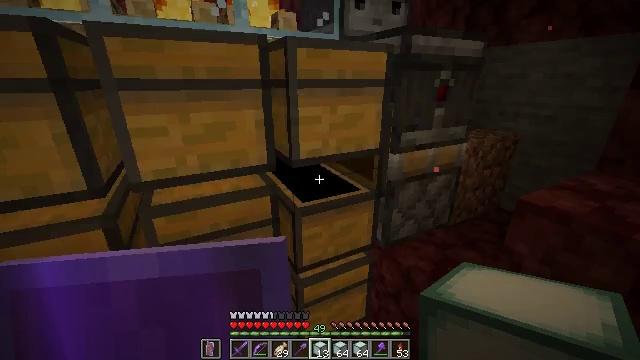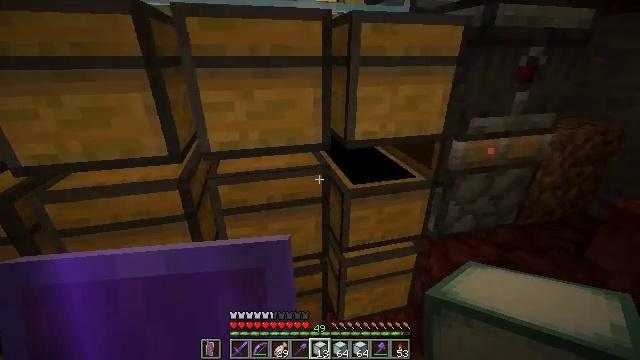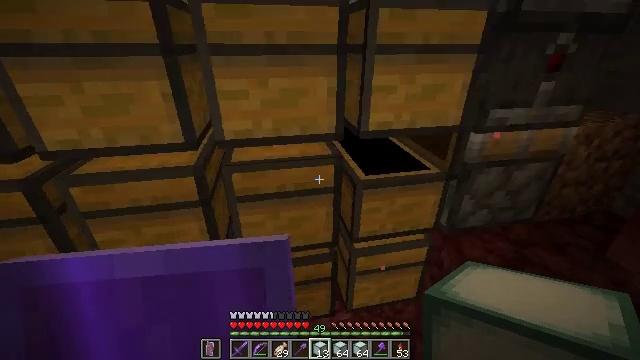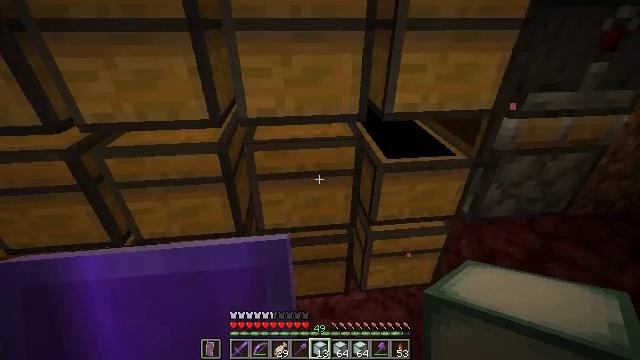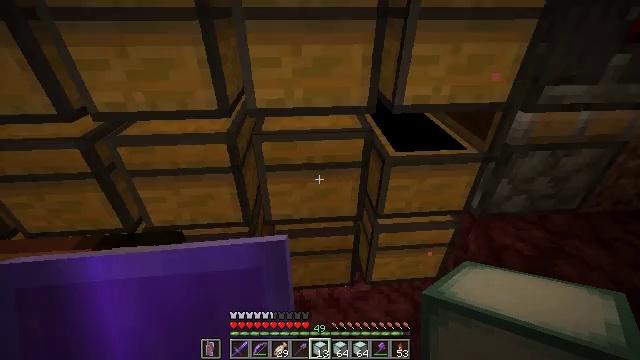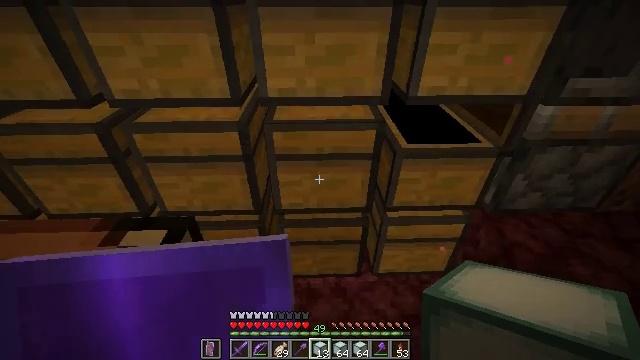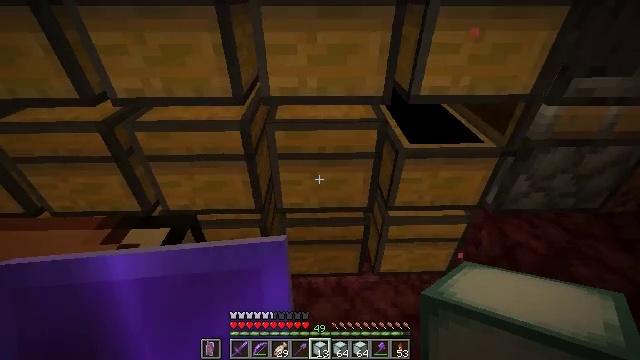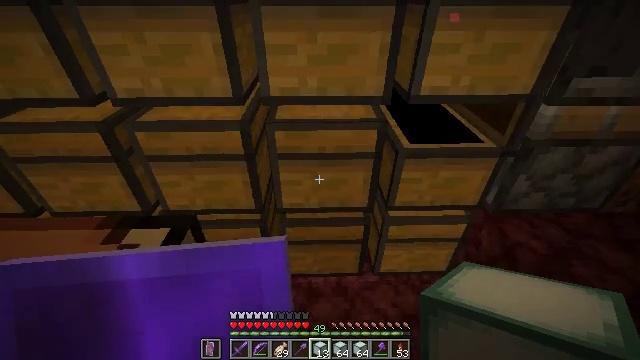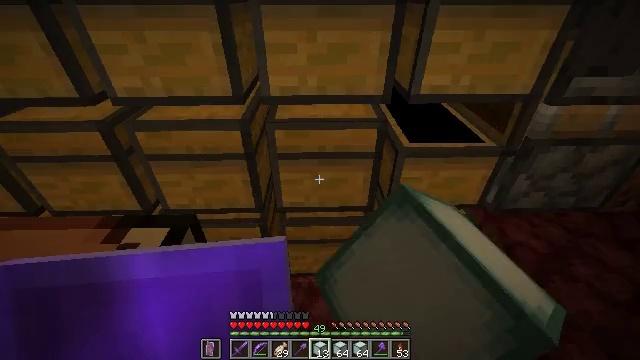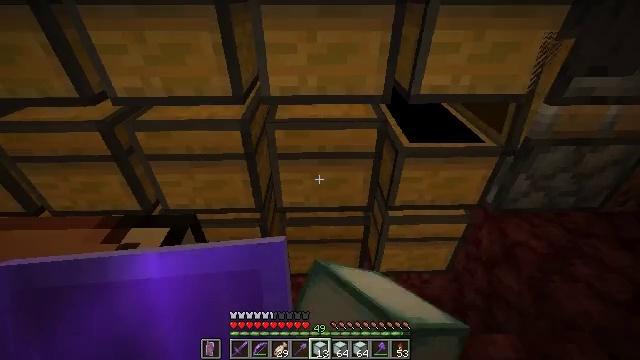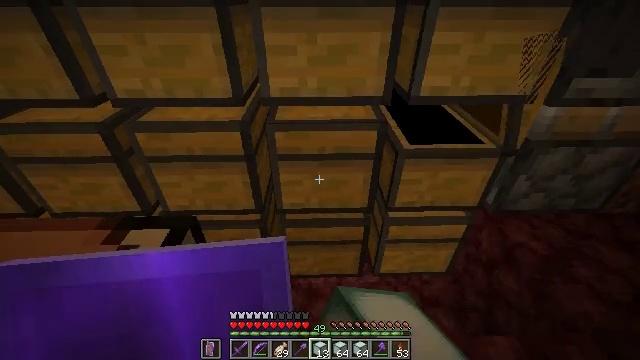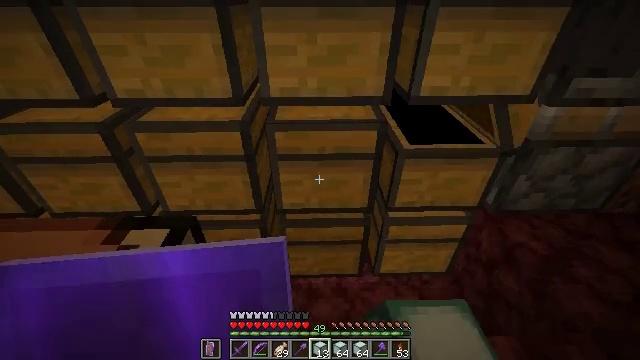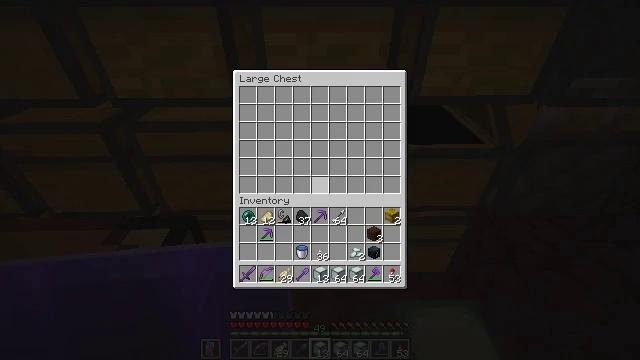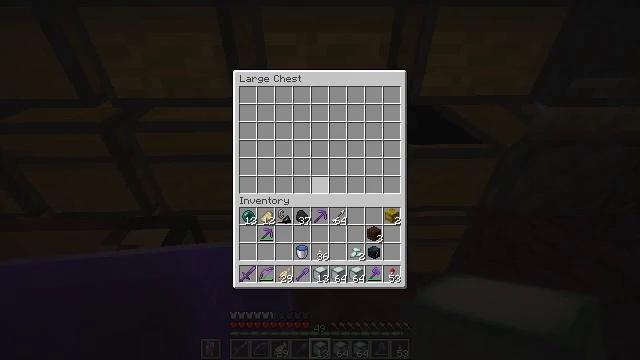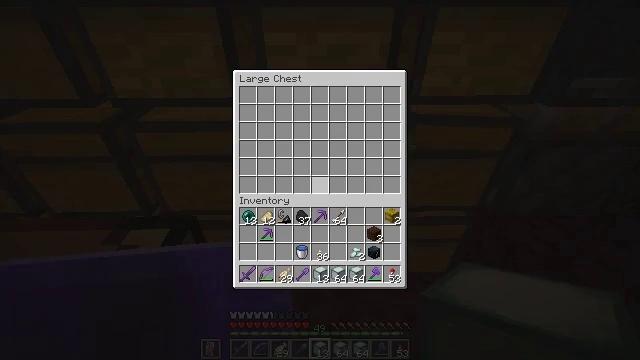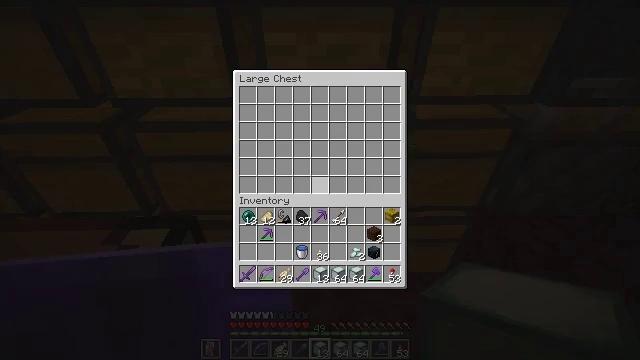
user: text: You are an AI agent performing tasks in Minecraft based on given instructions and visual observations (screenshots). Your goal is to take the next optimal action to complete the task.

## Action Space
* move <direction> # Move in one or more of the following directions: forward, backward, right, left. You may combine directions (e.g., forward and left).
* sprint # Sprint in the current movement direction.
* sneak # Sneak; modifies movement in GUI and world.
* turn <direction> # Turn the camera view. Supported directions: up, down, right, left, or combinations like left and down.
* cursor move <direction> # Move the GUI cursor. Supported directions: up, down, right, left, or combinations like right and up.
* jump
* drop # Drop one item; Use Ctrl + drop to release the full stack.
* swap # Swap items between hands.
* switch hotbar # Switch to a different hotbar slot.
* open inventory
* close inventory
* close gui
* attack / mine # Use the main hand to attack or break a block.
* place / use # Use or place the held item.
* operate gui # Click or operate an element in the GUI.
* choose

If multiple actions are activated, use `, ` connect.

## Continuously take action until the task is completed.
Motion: motion action
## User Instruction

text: Create a sea lantern.
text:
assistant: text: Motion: turn left and down
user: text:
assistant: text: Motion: turn left and down
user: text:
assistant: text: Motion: turn left and down
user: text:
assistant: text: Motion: turn left and down
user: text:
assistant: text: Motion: turn left and down
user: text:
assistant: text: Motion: no_op
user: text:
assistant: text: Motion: use / place
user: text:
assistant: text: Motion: use / place
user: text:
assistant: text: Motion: use / place
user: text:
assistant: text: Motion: use / place
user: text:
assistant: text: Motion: no_op
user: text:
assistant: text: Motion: no_op
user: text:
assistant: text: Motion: no_op
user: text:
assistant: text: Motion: no_op
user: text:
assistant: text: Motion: no_op
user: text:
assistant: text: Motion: no_op
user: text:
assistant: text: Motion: no_op
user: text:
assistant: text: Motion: no_op
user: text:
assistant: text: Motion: no_op
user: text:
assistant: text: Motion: no_op
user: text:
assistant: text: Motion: no_op
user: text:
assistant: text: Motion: turn left and up
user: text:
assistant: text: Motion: turn up
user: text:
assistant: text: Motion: no_op
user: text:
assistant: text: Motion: no_op
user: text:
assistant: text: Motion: no_op
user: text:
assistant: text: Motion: no_op
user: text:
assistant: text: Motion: no_op
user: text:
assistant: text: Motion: no_op
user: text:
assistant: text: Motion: use / place